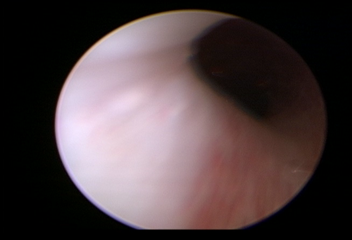
Modality: WLC
Class: Normal mucosa
Bladder cancer association: No